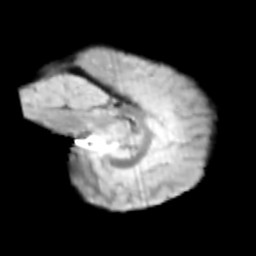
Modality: T2w
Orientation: sagittal
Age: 11
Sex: male
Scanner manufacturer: siemens
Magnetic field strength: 3 T
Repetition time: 3.8 s
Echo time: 0.07 s